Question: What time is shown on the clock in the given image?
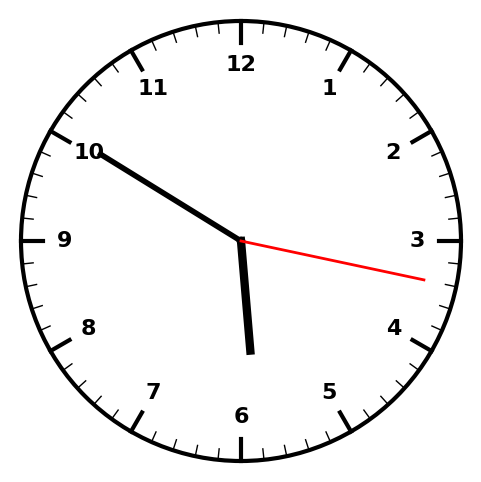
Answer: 05:50:17